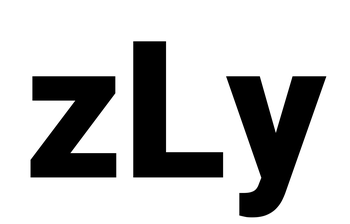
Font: Roboto_Black